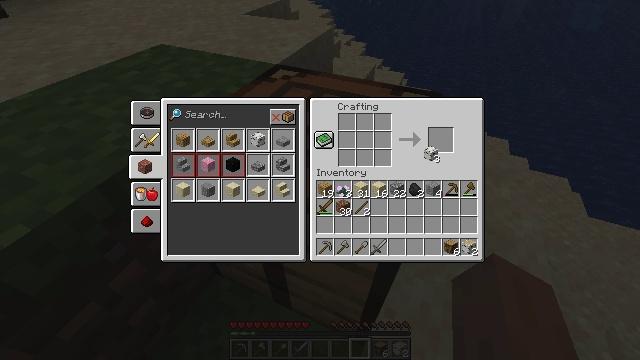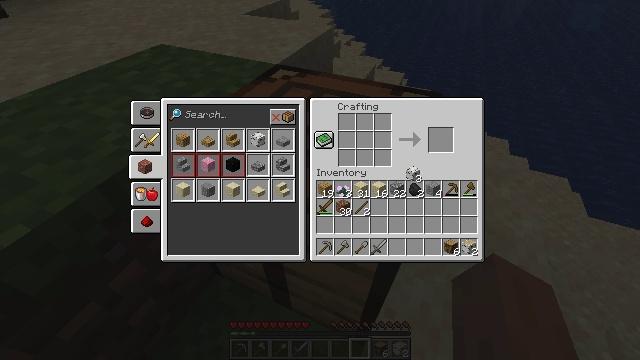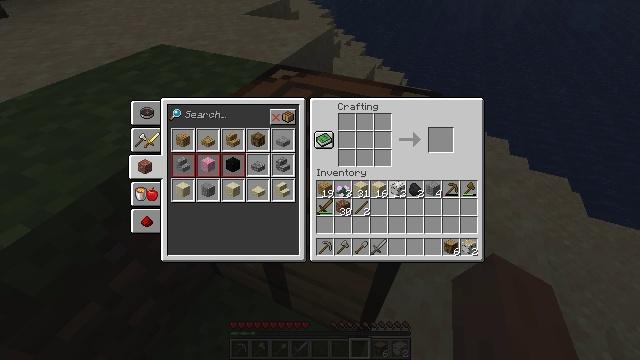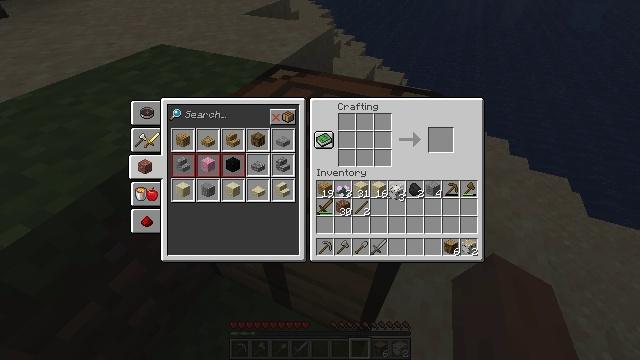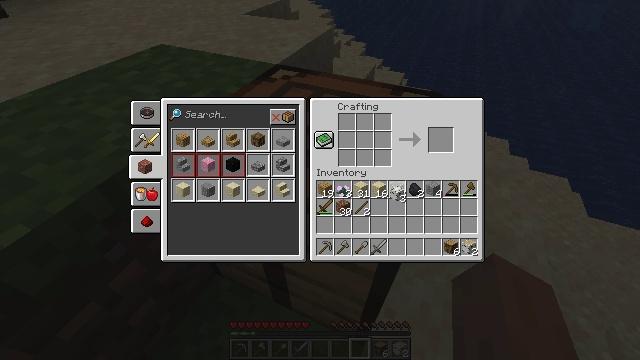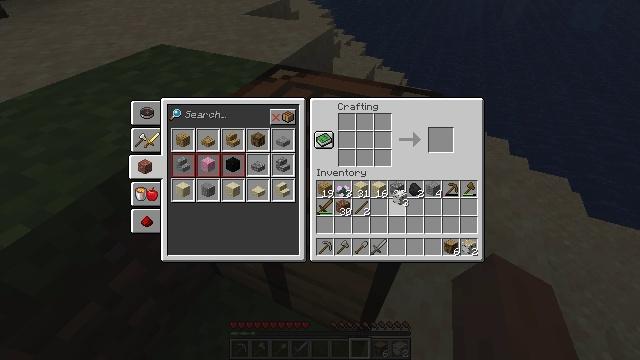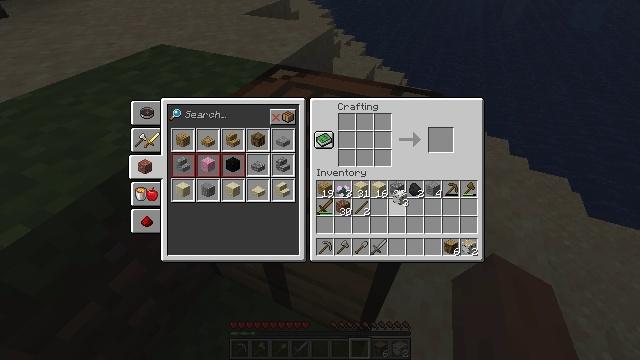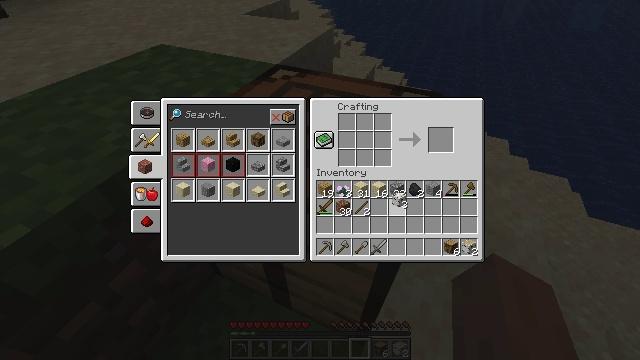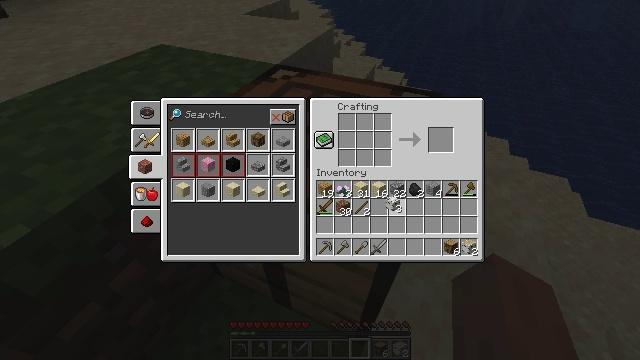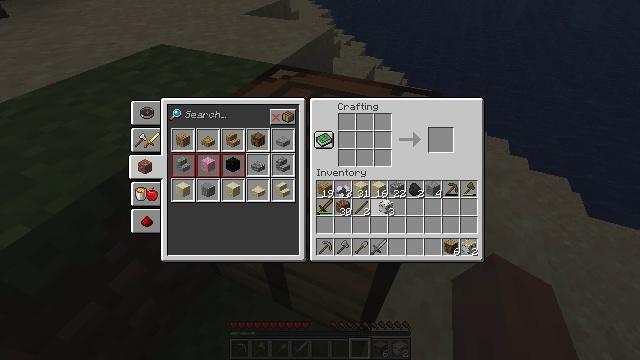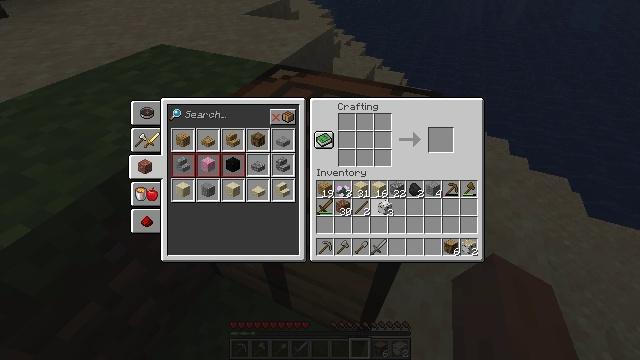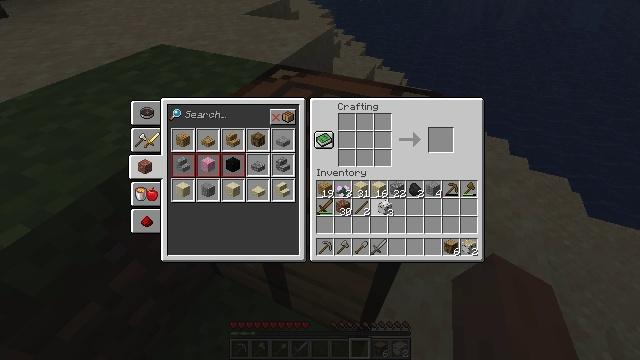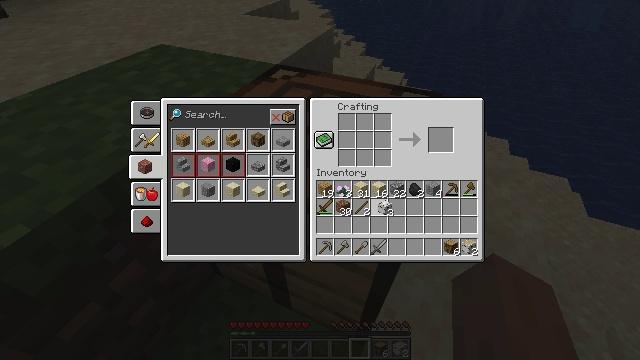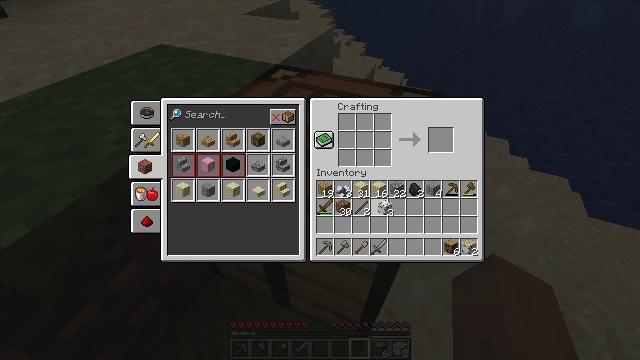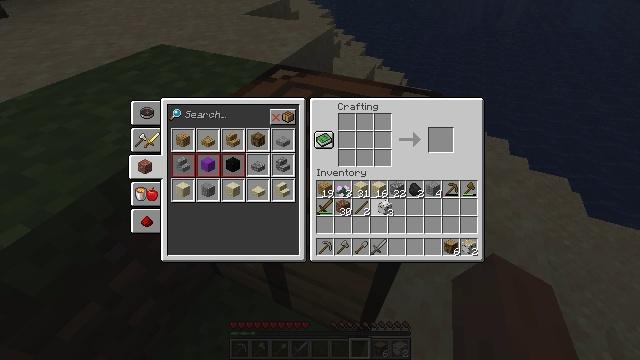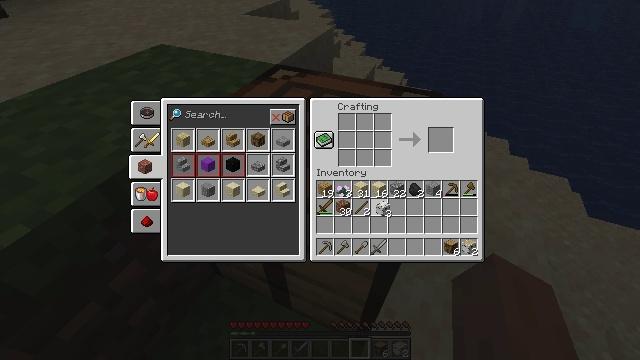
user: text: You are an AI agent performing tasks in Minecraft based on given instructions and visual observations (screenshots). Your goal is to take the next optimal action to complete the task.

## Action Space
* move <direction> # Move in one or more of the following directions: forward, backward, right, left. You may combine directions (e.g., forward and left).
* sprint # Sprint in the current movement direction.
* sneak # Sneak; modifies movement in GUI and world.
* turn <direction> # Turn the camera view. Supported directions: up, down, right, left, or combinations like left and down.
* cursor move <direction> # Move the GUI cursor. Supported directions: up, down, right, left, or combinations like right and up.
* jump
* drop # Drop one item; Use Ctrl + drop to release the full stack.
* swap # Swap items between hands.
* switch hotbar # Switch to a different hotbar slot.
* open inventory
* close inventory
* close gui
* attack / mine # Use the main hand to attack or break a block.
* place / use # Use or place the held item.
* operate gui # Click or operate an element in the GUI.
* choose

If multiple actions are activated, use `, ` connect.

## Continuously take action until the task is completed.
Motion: motion action
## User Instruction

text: Recycle the crafting table.
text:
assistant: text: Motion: cursor move left and down, open gui
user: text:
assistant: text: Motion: cursor move left and down
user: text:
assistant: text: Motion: no_op
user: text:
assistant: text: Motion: no_op
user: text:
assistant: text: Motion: no_op
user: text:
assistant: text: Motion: no_op
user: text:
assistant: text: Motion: no_op
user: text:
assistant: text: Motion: no_op
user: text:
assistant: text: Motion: cursor move left
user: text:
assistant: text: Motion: no_op
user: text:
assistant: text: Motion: no_op
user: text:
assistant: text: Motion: no_op
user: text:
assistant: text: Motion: no_op
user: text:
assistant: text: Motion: no_op
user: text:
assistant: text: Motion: no_op
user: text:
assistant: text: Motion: operate gui
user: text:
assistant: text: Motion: operate gui
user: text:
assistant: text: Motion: operate gui
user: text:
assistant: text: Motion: no_op
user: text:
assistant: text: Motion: no_op
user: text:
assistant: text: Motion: no_op
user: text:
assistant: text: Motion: no_op
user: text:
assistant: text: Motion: no_op
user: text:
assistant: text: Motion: no_op
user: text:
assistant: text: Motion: cursor move left
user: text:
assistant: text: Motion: no_op
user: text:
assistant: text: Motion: no_op
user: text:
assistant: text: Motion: cursor move right and up
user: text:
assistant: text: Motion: no_op
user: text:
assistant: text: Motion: no_op